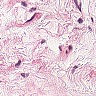
Metastatic tissue present: no